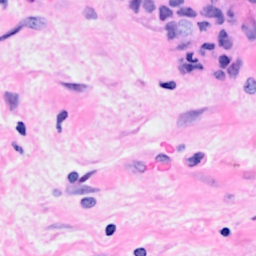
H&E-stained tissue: Breast